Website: home-depot
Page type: cross-sells
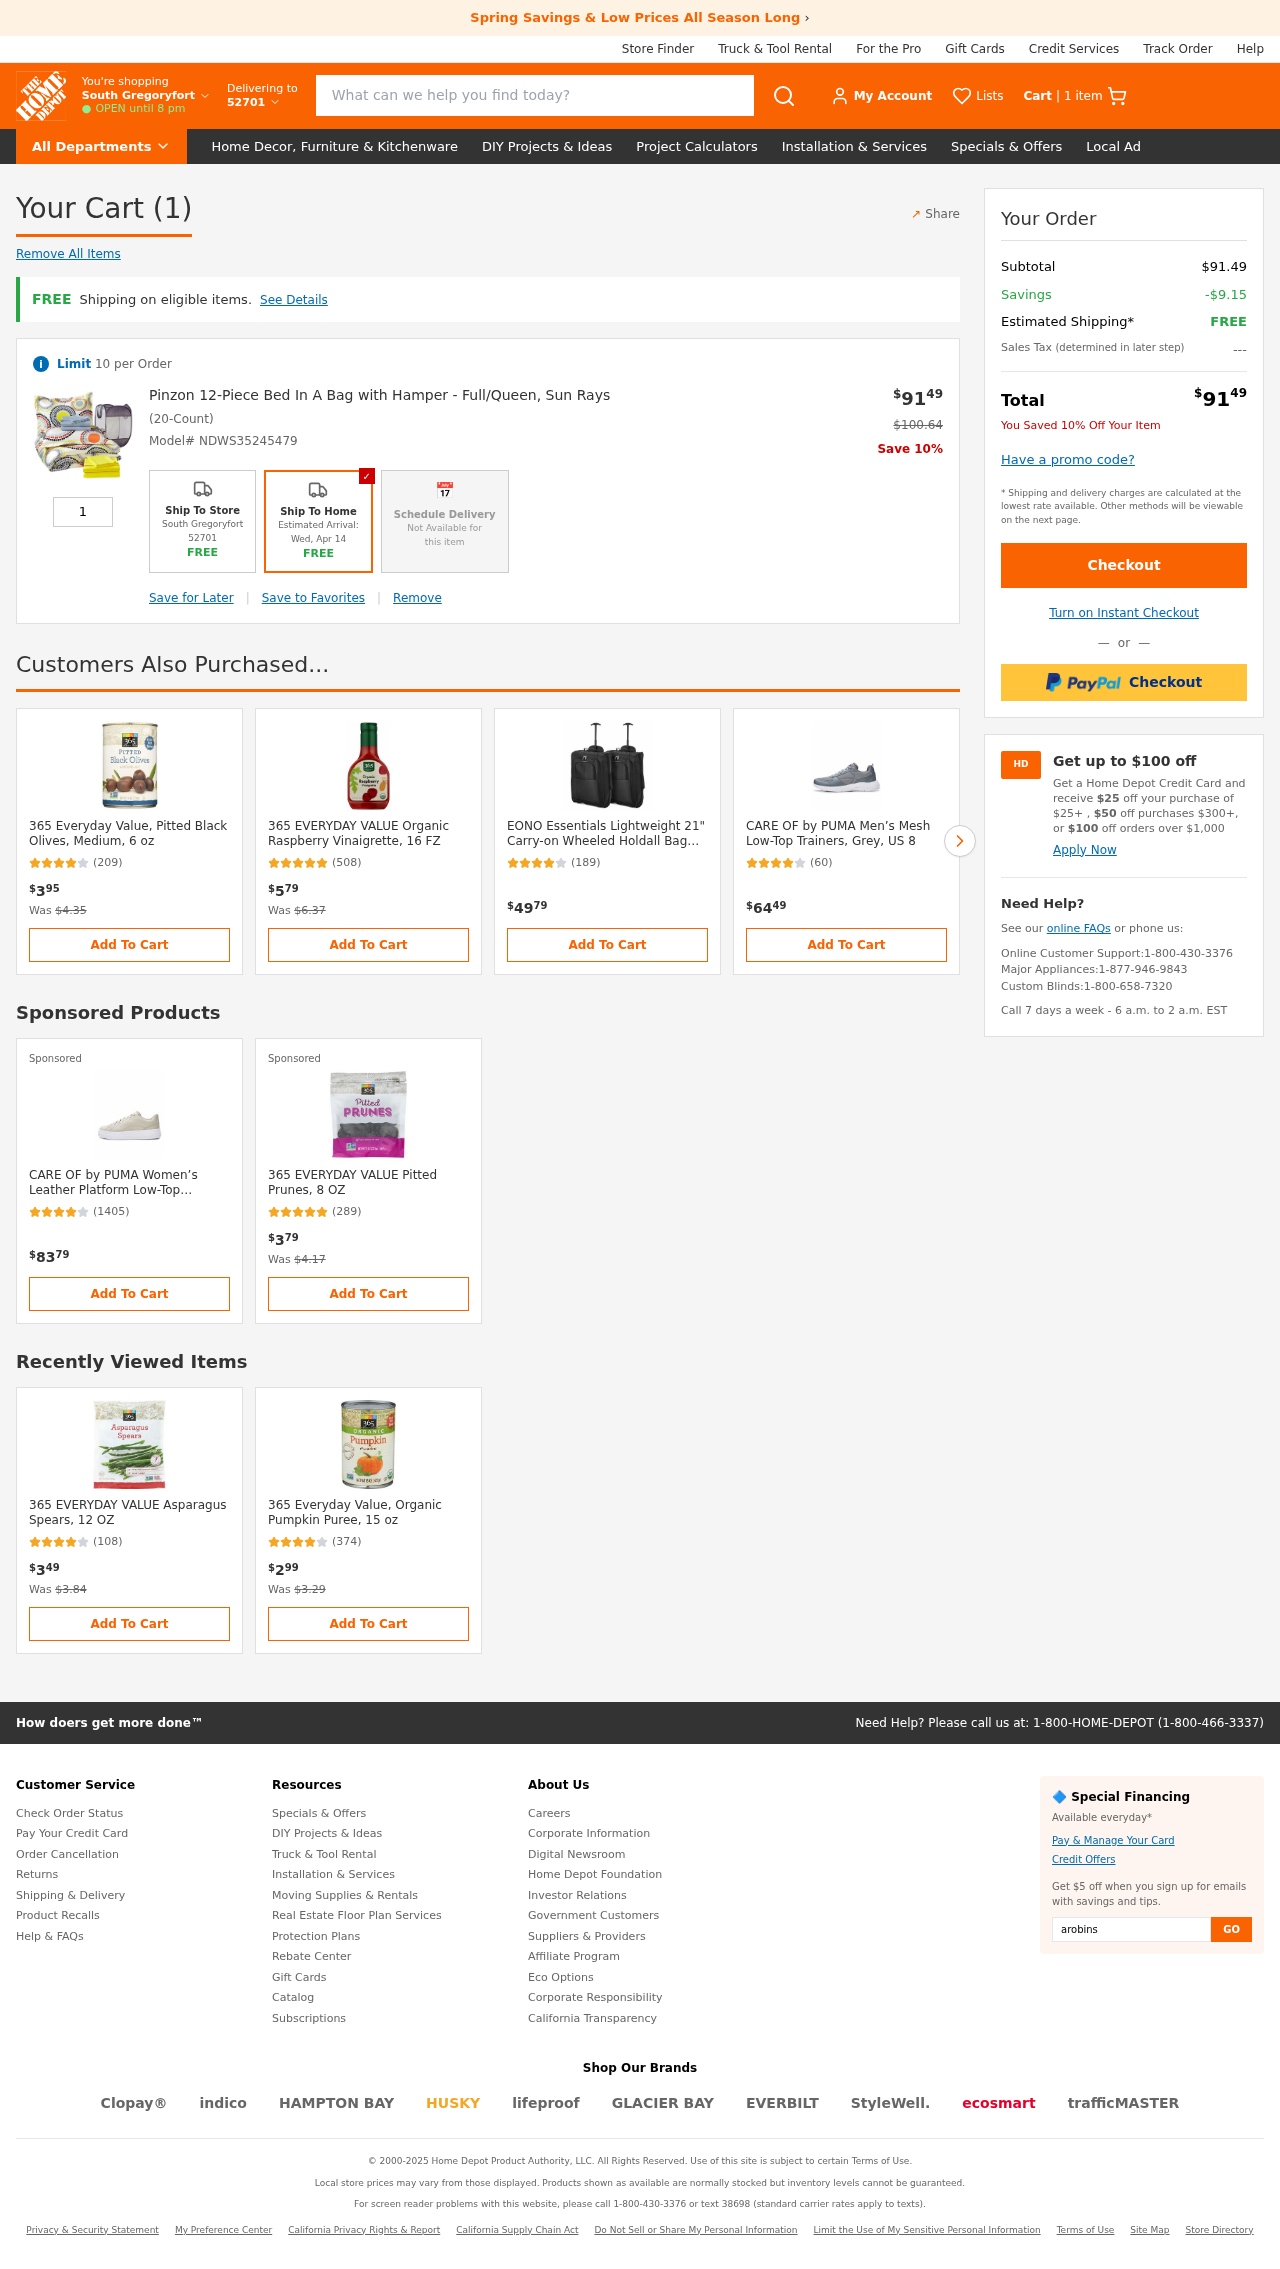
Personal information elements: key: PII_LOCATION1_CITY
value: South Gregoryfort
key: PII_POSTCODE
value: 52701
Product elements: key: PRODUCT1_NAME
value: Pinzon 12-Piece Bed In A Bag with Hamper - Full/Queen, Sun Rays
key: PRODUCT1_PRICE
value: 91.49
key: PRODUCT1_QUANTITY
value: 1
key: PRODUCT1_ORIGINAL_PRICE
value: $100.64
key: PRODUCT2_NAME
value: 365 Everyday Value, Pitted Black Olives, Medium, 6 oz
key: PRODUCT2_NUM_RATINGS
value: (209)
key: PRODUCT2_PRICE
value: $395
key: PRODUCT3_NAME
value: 365 EVERYDAY VALUE Organic Raspberry Vinaigrette, 16 FZ
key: PRODUCT3_NUM_RATINGS
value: (508)
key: PRODUCT3_PRICE
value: $579
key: PRODUCT4_NAME
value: EONO Essentials Lightweight 21" Carry-on Wheeled Holdall Bag with Suitcase for Ryanair, easyjet, Bri
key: PRODUCT4_NUM_RATINGS
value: (189)
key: PRODUCT4_PRICE
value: $4979
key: PRODUCT5_NAME
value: CARE OF by PUMA Men’s Mesh Low-Top Trainers, Grey, US 8
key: PRODUCT5_NUM_RATINGS
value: (60)
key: PRODUCT5_PRICE
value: $6449
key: PRODUCT6_NAME
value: CARE OF by PUMA Women’s Leather Platform Low-Top Trainers, Beige, US 11.5
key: PRODUCT6_NUM_RATINGS
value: (1405)
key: PRODUCT6_PRICE
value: $8379
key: PRODUCT7_NAME
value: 365 EVERYDAY VALUE Pitted Prunes, 8 OZ
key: PRODUCT7_NUM_RATINGS
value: (289)
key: PRODUCT7_PRICE
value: $379
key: PRODUCT8_NAME
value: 365 EVERYDAY VALUE Asparagus Spears, 12 OZ
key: PRODUCT8_NUM_RATINGS
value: (108)
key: PRODUCT8_PRICE
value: $349
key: PRODUCT9_NAME
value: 365 Everyday Value, Organic Pumpkin Puree, 15 oz
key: PRODUCT9_NUM_RATINGS
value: (374)
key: PRODUCT9_PRICE
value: $299
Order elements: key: ORDER_NUM_ITEMS
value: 1 item
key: ORDER_NUM_ITEMS
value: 1
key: ORDER_SKU
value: Model# NDWS35245479
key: ORDER_SUBTOTAL
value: $91.49
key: ORDER_SAVINGS
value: -$9.15
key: ORDER_TOTAL
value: $9149
Search elements: key: HEADER_SEARCH
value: What can we help you find today?